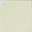
Piece: xx